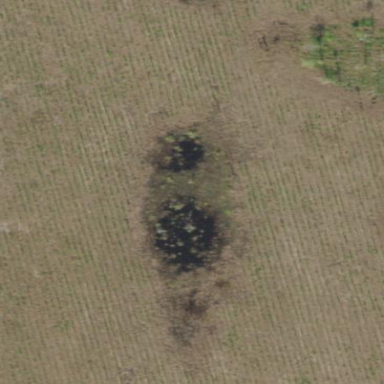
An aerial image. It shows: Swamp in wetland area.